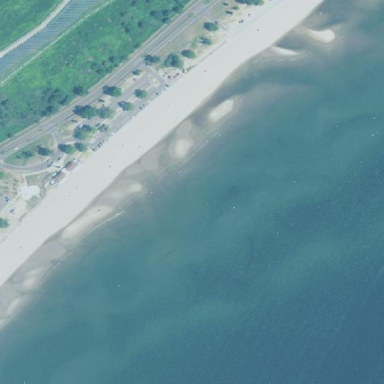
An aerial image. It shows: Beautiful beach with natural surroundings.